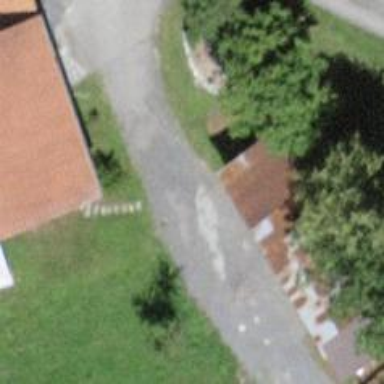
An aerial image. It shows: Barn.